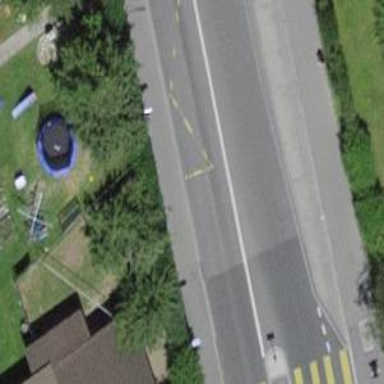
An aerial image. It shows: Bus stop with platform for public transport.